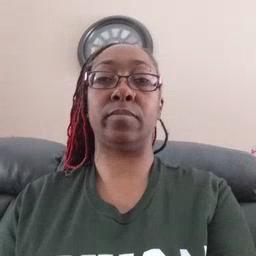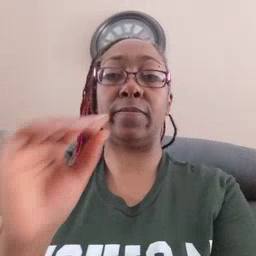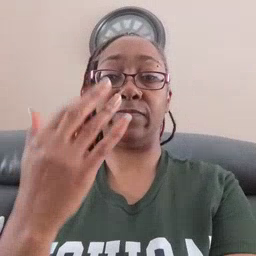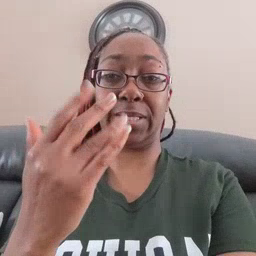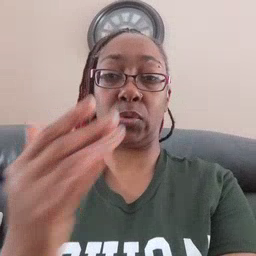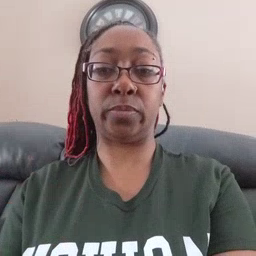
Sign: finger